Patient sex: M
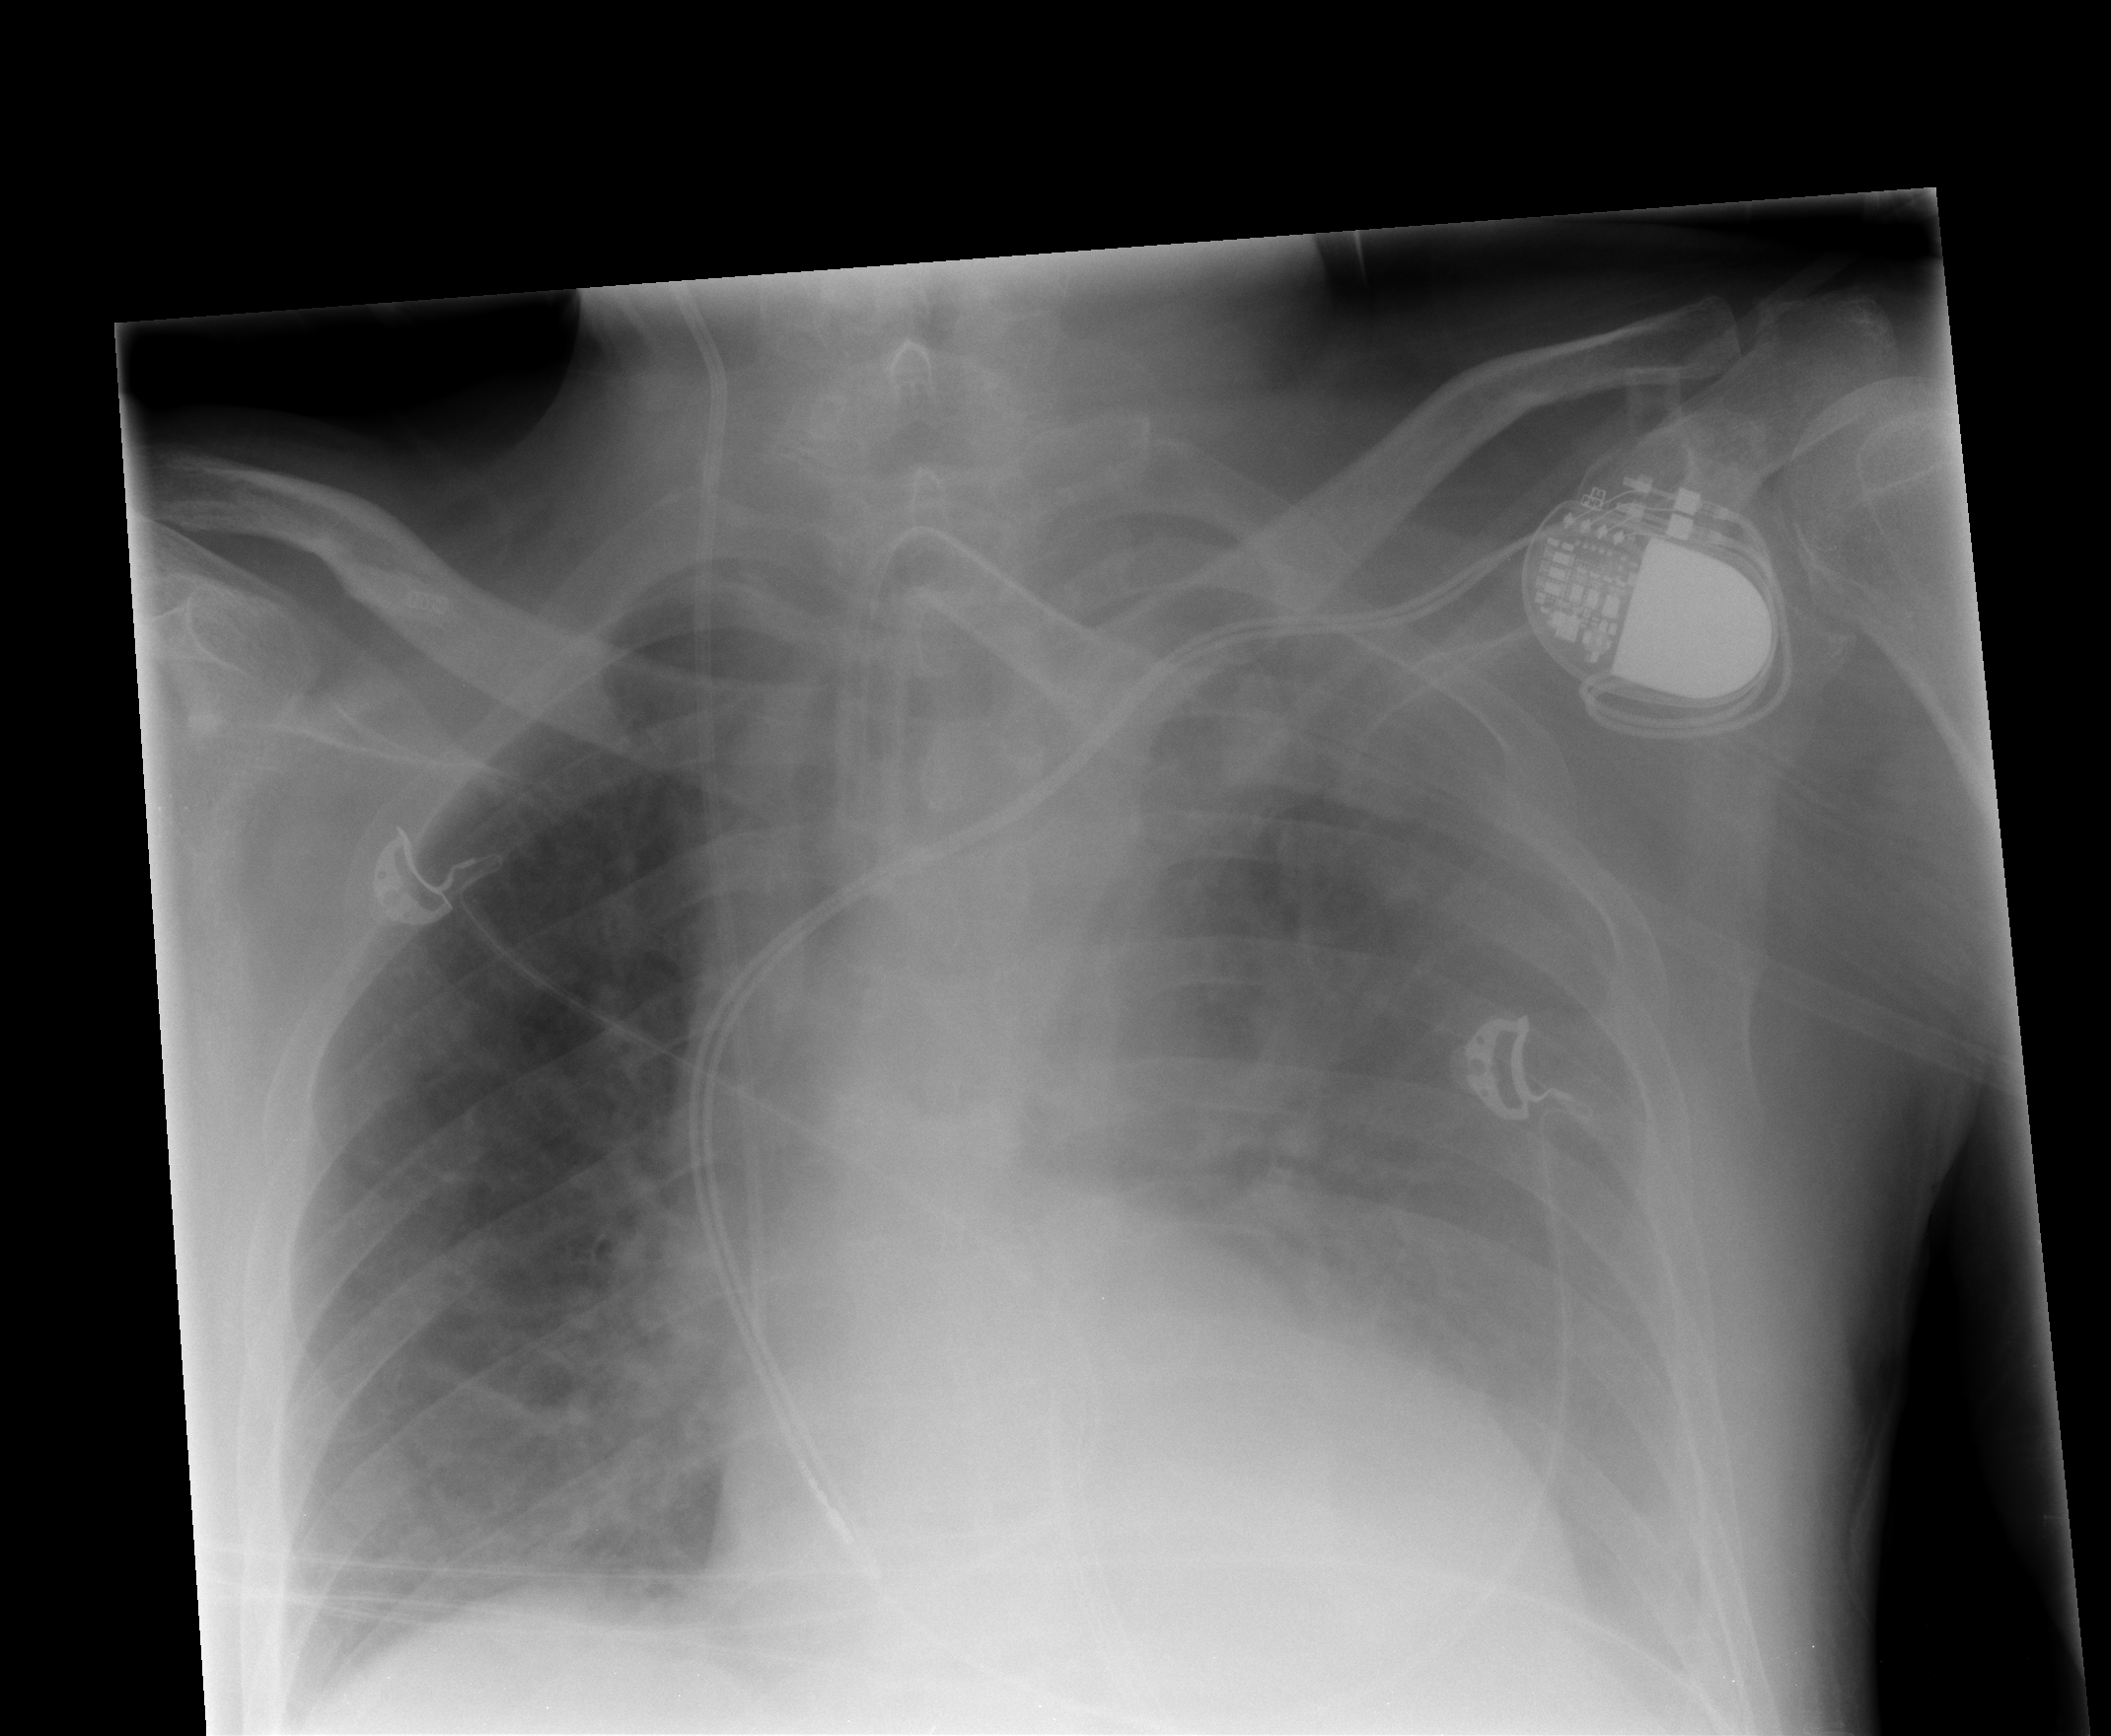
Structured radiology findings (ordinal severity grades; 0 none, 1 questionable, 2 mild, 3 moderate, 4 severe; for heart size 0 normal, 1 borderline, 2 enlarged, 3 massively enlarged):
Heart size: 0
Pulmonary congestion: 0
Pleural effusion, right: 0
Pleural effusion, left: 3
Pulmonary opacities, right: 2
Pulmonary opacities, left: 0
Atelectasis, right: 0
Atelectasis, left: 2